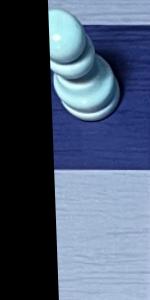
Label: Empty